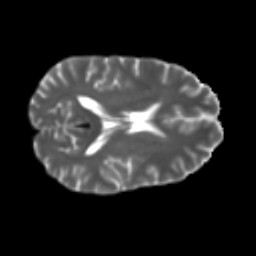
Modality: T2w
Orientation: axial
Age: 35
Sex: male
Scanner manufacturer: ge
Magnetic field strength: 3 T
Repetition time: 7.8 s
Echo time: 0.0606 s